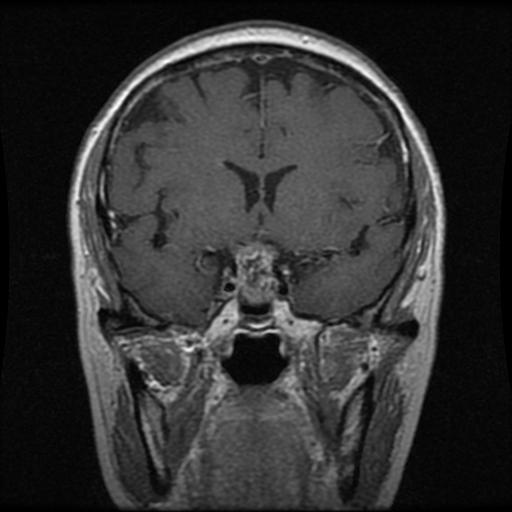
Label: pituitary